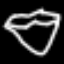
Label: diamond